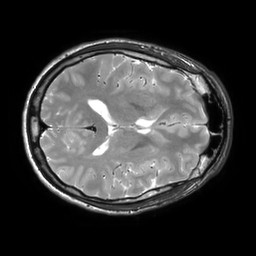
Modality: T2w
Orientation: axial
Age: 23
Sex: male
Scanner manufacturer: philips
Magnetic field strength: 3 T
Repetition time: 3 s
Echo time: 0.08 s